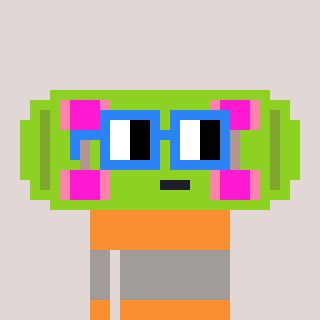
a pixel art character with square blue glasses, a skateboard-shaped head and a orange-colored body on a warm background